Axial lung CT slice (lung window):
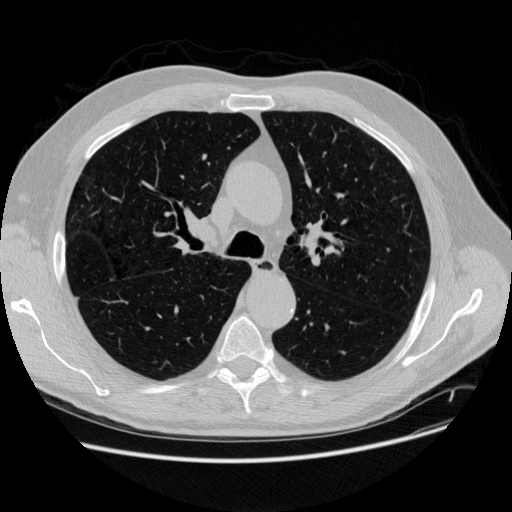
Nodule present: no